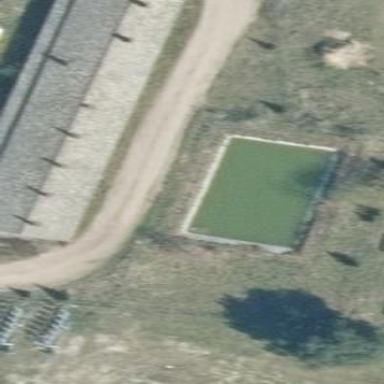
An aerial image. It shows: Pond surrounded by natural water.